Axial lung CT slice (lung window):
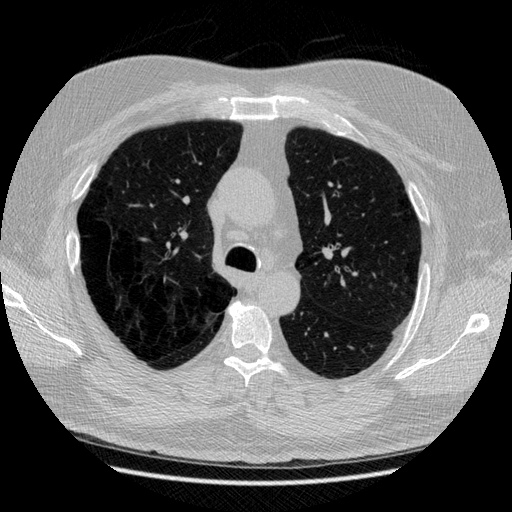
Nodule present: no